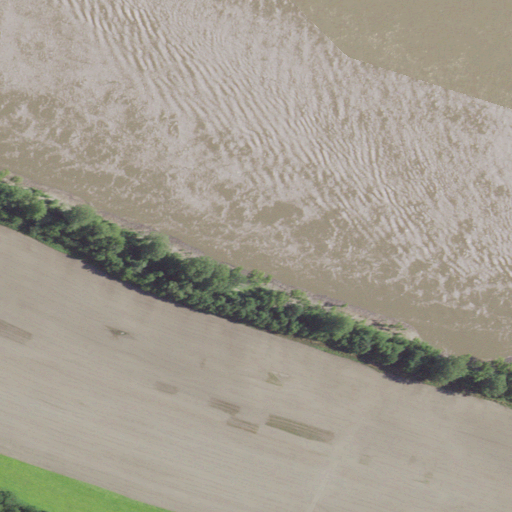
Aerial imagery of levee in Missouri named Greenfield Bend Revetment (historical) containing open water, cultivated crops, and woody wetlands